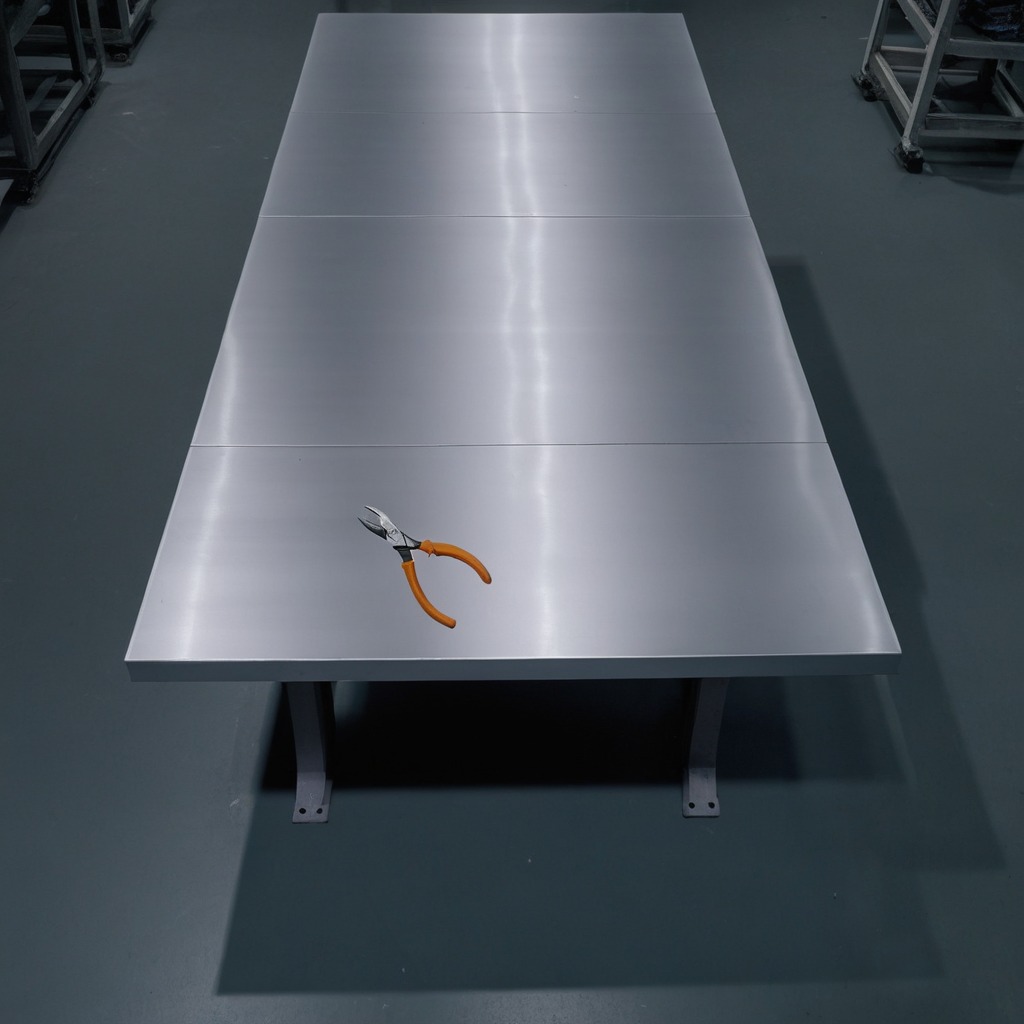
A plier is lying on the tabletop.